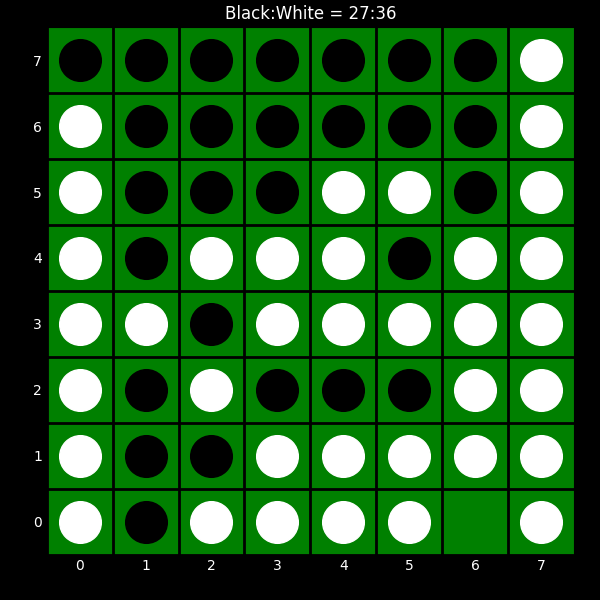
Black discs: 27
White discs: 36